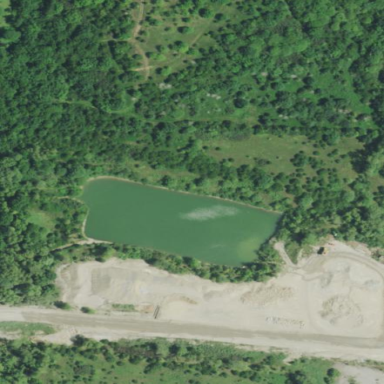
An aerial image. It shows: Quarry area.